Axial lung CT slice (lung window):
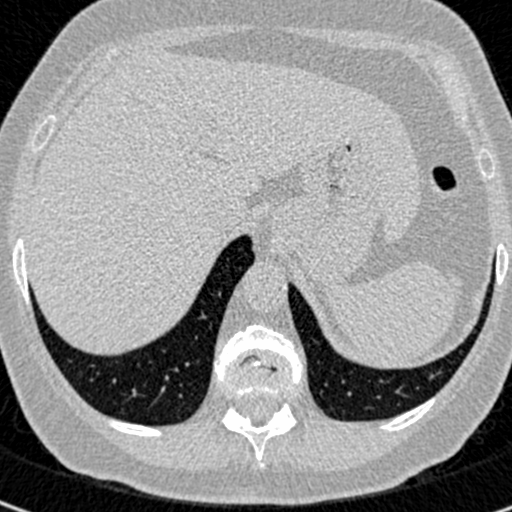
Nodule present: no